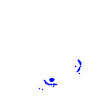
Particle: proton